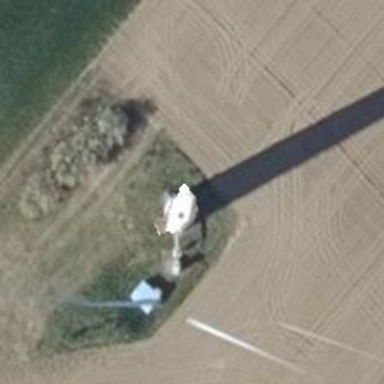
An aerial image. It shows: Wind turbine generator made by Vestas. The generator utilizes wind as its power source and belongs to the horizontal axis type.